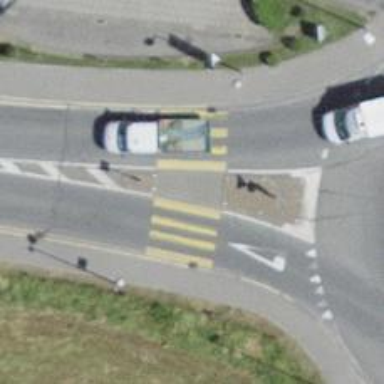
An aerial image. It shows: Uncontrolled zebra crossing on the road.